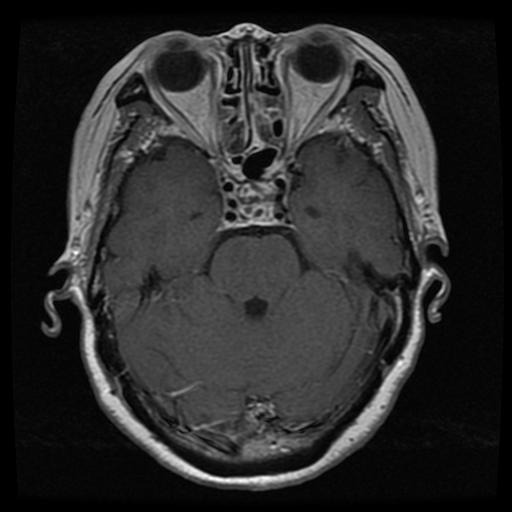
Label: pituitary